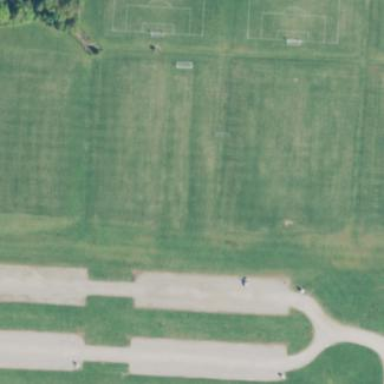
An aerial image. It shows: Soccer pitch for leisureland activities.